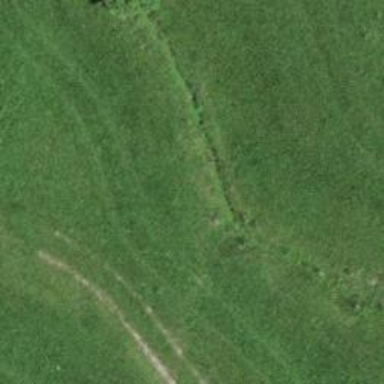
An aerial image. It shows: Ditch barrier.